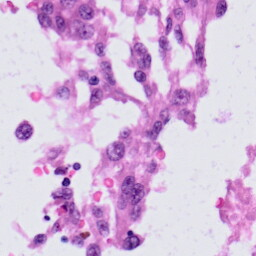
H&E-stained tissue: Skin